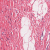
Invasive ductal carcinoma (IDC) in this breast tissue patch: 0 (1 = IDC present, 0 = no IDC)